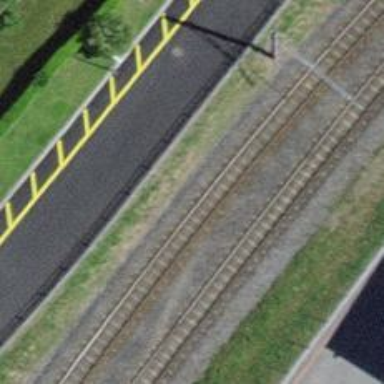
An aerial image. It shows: Narrow-gauge railway with single track. The railway is electrified with contact line.